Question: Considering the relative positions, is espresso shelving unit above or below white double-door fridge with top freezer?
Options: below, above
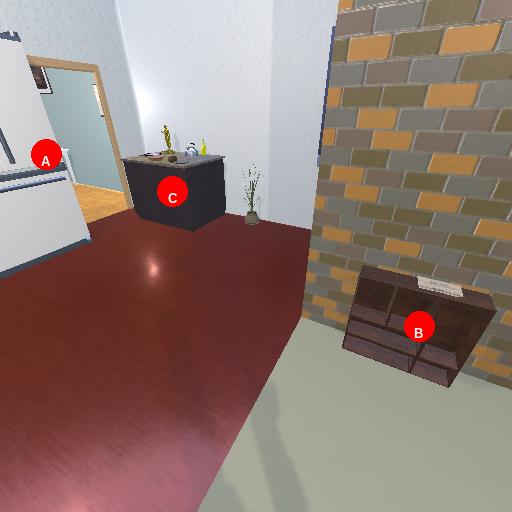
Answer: below